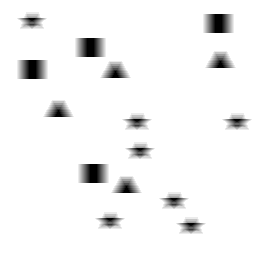
Squares: 4
Triangles: 4
Stars: 7
Total shapes: 15